Question: I'm using ggplot to plot various events as a function of the date (x-axis) and start time (y-axis) on which they began. The data/code are as follows:
'''
date<-c("2013-06-05","2013-06-05","2013-06-04","2013-06-04","2013-06-04","2013-06-04","2013-06-04",
"2013-06-04","2013-06-04","2013-06-03","2013-06-03","2013-06-03","2013-06-03","2013-06-03",
"2013-06-02","2013-06-02","2013-06-02","2013-06-02","2013-06-02","2013-06-02","2013-06-02")
start <-c("07:36:00","01:30:00","22:19:00","22:12:00","20:16:00","19:19:00","09:00:00",
"06:45:00","01:03:00","22:15:00","19:05:00","08:59:00","08:01:00","07:08:00",
"23:24:00","20:39:00","18:53:00","16:57:00","15:07:00","14:33:00","13:24:00")
duration <-c(0.5,6.1,2.18,0.12,1.93,0.95,10.32,
2.25,5.7,2.78,3.17,9.03,0.95,0.88,
7.73,2.75,1.77,1.92,1.83,0.57,1.13)
event <-c("AF201","SS431","BE201","CD331","HG511","CD331","WQ115",
"CD331","SS431","WQ115","HG511","WQ115","CD331","AF201",
"SS431","WQ115","HG511","WQ115","CD331","AS335","CD331")
df<-data.frame(date,start,duration,event)
library(ggplot2)
library(scales)
p <- ggplot(df, aes(as.Date(date),as.POSIXct(start,format='%H:%M:%S'),color=event))
p <- p+geom_point(alpha = I(6/10),size=5)
p + ylab("time (hr)") + xlab("date") + scale_x_date(labels = date_format("%m/%d")) +
scale_y_datetime(labels = date_format("%H"))+
scale_colour_hue(h=c(360, 90))
theme(axis.text.x = element_text(hjust=1, angle=0))
'''
The resulting plot looks like this:

Instead of simply indicating the start time of the event with a single point (shown above), how can I plot a bar that spans the time duration of the event? As shown in the data frame above I have this duration data (in hours). Alternatively, I could supply a 'stop time' (not shown).
I'm imagining the solution would look something like a stacked bar chart. However, a bar chart isn't quite right as it assumes the bar starts at the bottom of the plot and that the vertically stacked events have no gaps between them. My events may be non-contiguous -- 'starting' and 'stopping' at various positions along the y-axis. The solution will also have to take into consideration that 1) some events may ultimately be concurrent (overlap in time) and 2) some events will span multiple days.
I'd be very grateful for any suggestions!
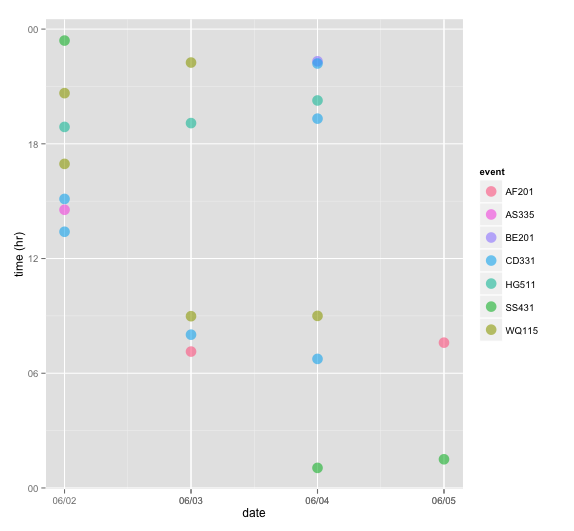
Answer: Thanks (+1s) to @Michele and @alexwhan for your input. Using geom_rect I was able to get all of the events which occur on the same date on the same point on the x axis. (I'm anticipating that this data set may ultimately include many months of events.)
'''
df<-data.frame(date,start,duration,event)
library(ggplot2)
p <- ggplot(df, aes(xmin=as.Date(date),xmax=as.Date(date)+1,
ymin=as.POSIXct(start,format='%H:%M:%S'),
ymax=as.POSIXct(start,format='%H:%M:%S')+duration*3600,
fill=event))
p <- p+geom_rect(alpha = I(8/10))
p + ylab("time") + xlab("date") + scale_x_date(labels = date_format("%m/%d")) +
scale_y_datetime(labels = date_format("%H"))+
scale_colour_hue(h=c(360, 90))
theme(axis.text.x = element_text(hjust=1, angle=0))
'''
... resulting in this:

This is pretty close to what I was aiming for.
I think I can deal with the potential overplotting issue by adjusting the alpha.
Ideally I'd like the y axis to include just a single day (00 to 00). To do this I guess I'll probably need to reformat the data such that events with durations that extend beyond midnight are reallocated to the next day. (Not sure how to do this in R.)